Interaction volume radius: 5 \u00c5
Interaction volume height: 10 \u00c5
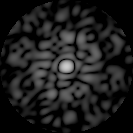
Disorder parameter: 0.8297